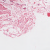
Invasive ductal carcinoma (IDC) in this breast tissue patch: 0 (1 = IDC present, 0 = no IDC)